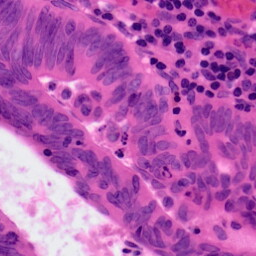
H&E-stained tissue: Colon